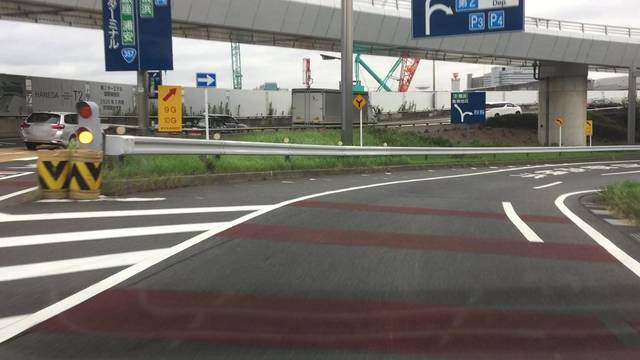
Region: Japan
Coordinates: 35.548, 139.79